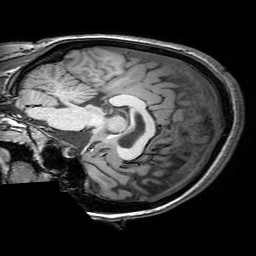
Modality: T1w
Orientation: sagittal
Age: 27
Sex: female
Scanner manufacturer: philips
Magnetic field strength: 3 T